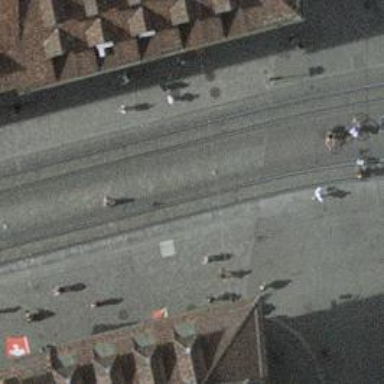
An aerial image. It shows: Tram stop for public transport.